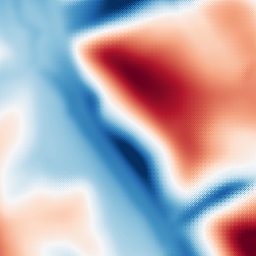
Category: multiscale
Decomposition family: dog
Decomposition parameters: sigma_low: 5
sigma_high: 50
Upsampling method: regularized
Upsampling parameters: scale: 4
lambda_reg: 0.1
Upsampling scale: 4